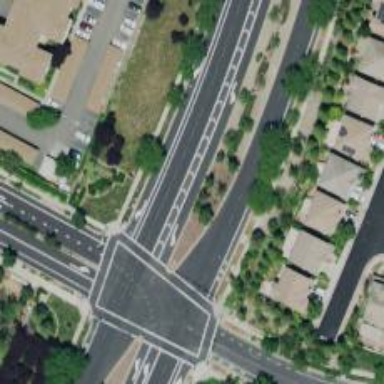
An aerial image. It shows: Footway crossing with line markings.